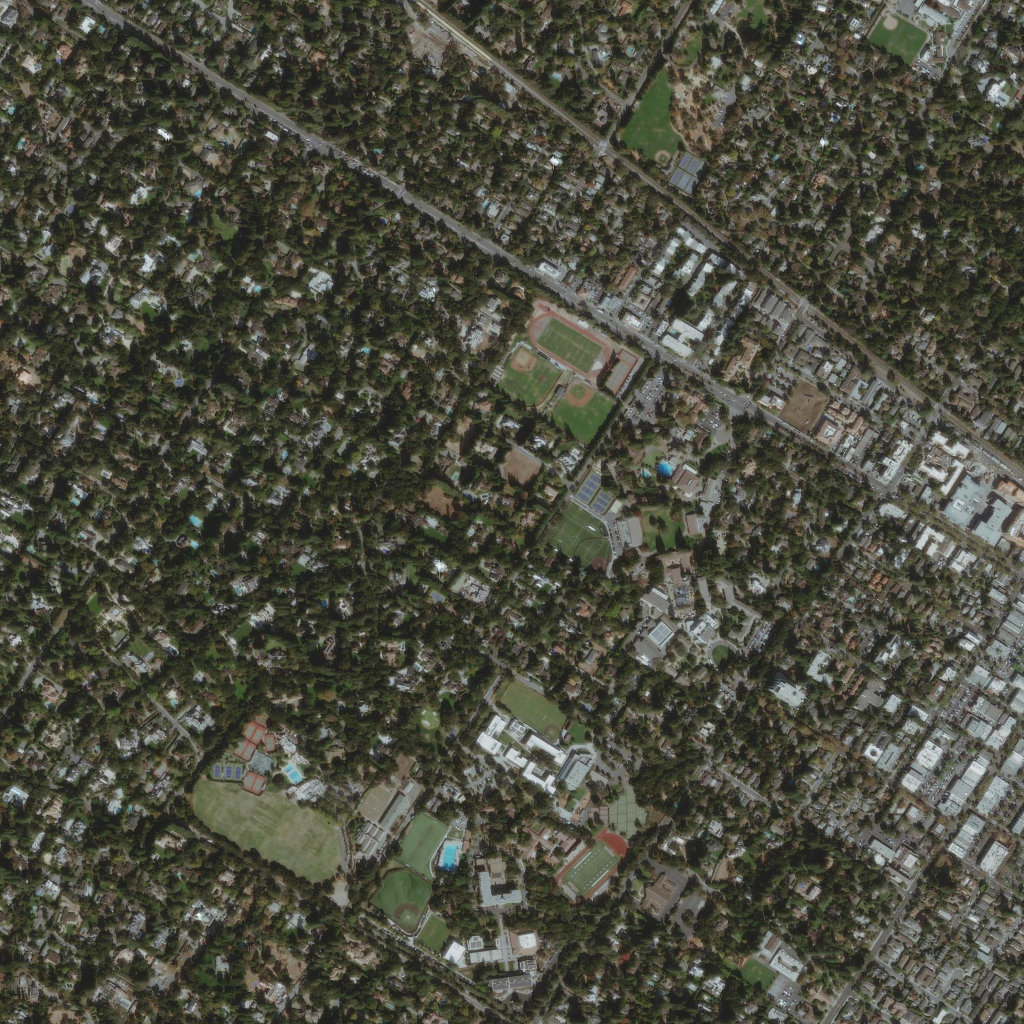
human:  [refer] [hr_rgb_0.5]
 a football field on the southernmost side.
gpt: <box>[[54, 82, 60, 88, 0]]</box>